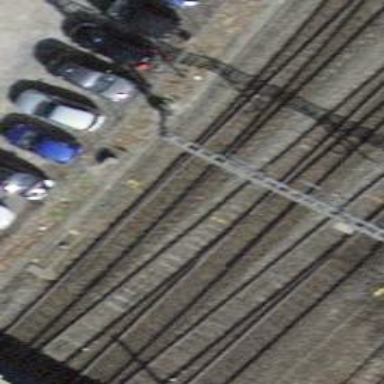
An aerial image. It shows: Railway siding with electrified contact lines. The track type is main rail.